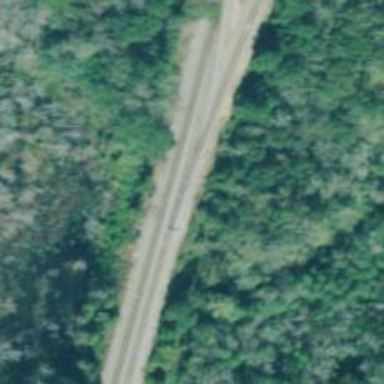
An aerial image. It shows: Railway spur junction.